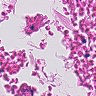
Metastatic tissue present: no